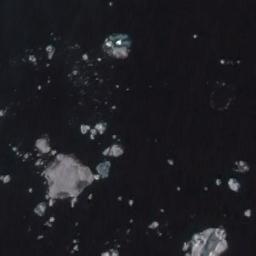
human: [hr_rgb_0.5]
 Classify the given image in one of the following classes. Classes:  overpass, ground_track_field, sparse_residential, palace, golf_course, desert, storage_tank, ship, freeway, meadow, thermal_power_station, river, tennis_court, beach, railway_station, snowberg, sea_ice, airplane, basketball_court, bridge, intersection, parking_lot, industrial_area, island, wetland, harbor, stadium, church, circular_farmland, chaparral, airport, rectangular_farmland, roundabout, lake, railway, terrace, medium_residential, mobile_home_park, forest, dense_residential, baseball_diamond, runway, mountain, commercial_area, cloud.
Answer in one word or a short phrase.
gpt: sea_ice